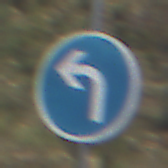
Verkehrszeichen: VorgeschriebeneFahrtrichtungLinks
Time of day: Midday
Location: Outdoor (Nature)
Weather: PartlyCloudy
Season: Autumn
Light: Natural